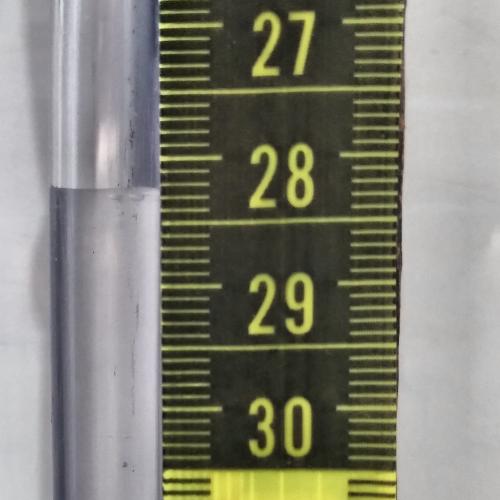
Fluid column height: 28.2 cm